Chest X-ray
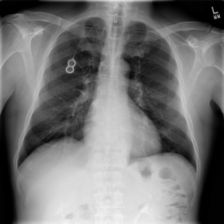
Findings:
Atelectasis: negative
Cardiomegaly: negative
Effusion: negative
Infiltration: negative
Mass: negative
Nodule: negative
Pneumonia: negative
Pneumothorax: negative
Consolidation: negative
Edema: negative
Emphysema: negative
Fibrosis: negative
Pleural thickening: negative
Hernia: negative